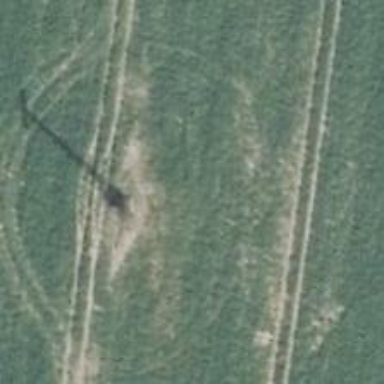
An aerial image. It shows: Power pole.